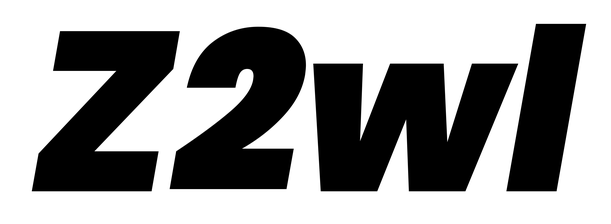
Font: Poppins-BlackItalic